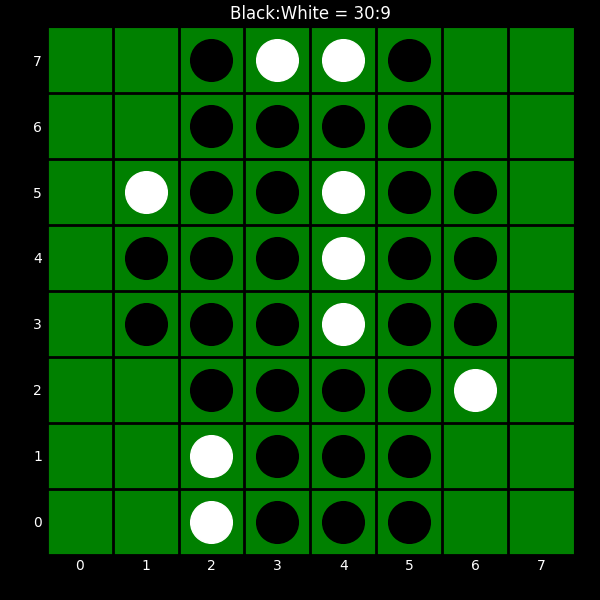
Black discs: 30
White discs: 9